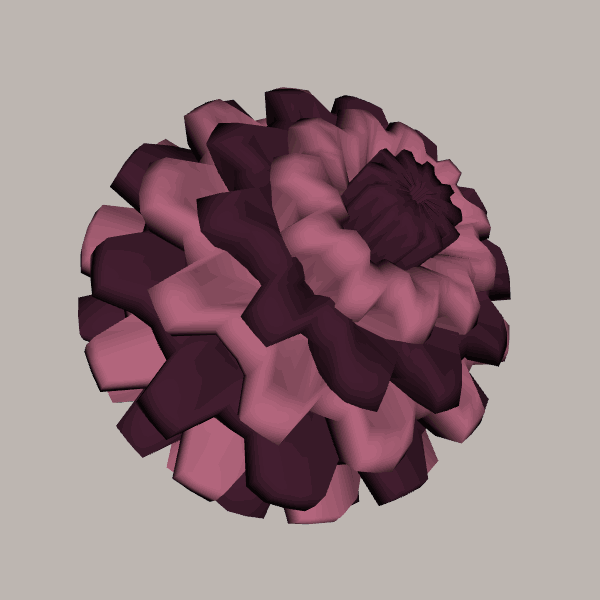
Background: light